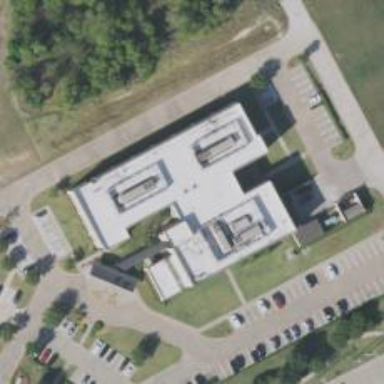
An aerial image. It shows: Hospital.